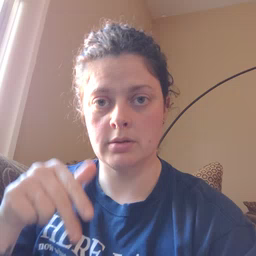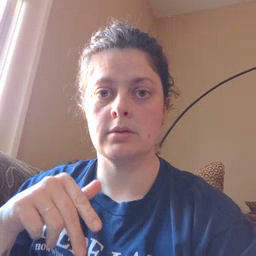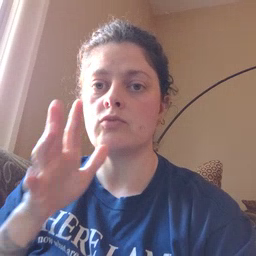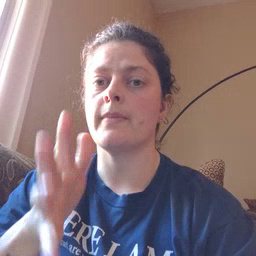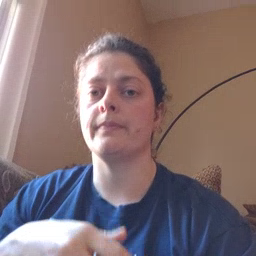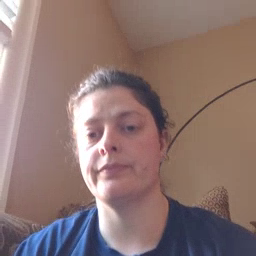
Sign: grandma